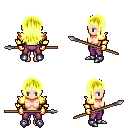
a pixel art fantasy rpg character, female body template, human, light skin, gold arm armor, magenta pants, gold unkempt hairstyle, gold gloves, metal boots, spear, four views (front, back, left, right), 2x2 character sprite sheet, small pixel art, hard edges, no anti-aliasing